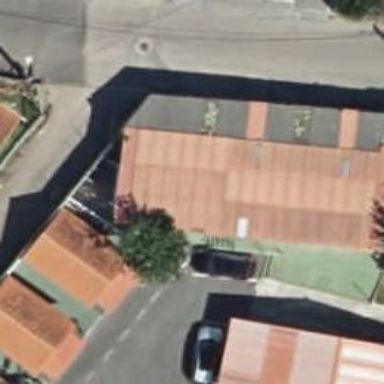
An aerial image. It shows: Building with toilets available.